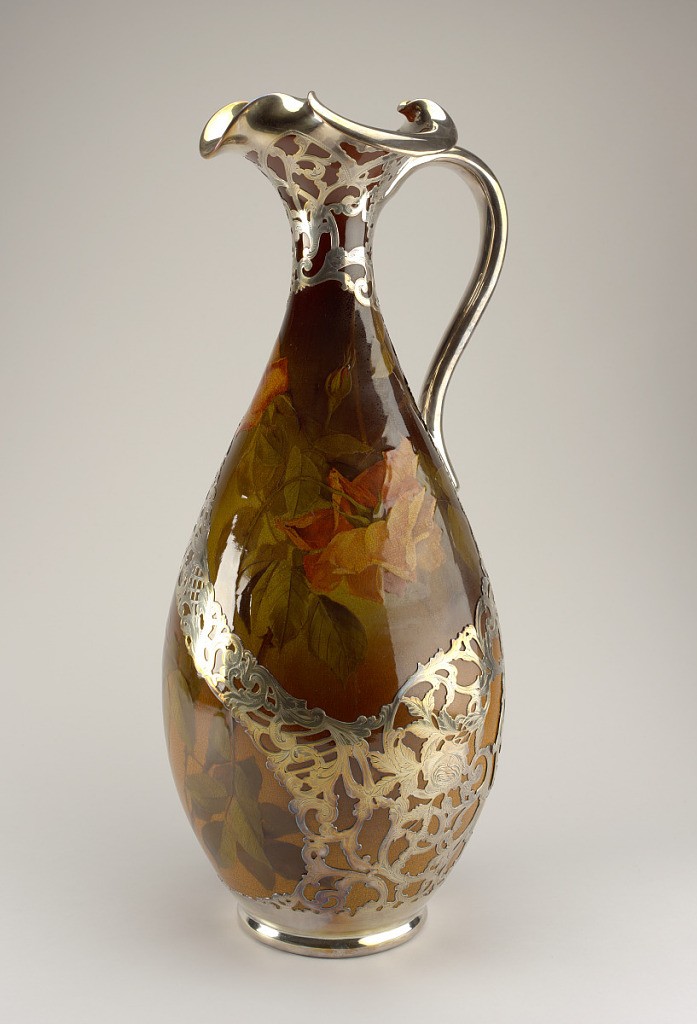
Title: Ewer
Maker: Rookwood Pottery, American, 1880 - 1967
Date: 1894
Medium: earthenware, glaze, silver overlay
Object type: ewer
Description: White earthenware, thrown with silver openwork overlay.  Teardrop shaped body with tapering neck, flaring tri-cornered lip; circular foot.  Curved handle attached from neck to the body. Ewer decorated with underglaze yellow and orange roses with green leaves against a subtly shaded background of gold, green and brown. Exterior: underglaze, glaze; yellow with crackalture. Bottom: not glazed. Overlaying the piece is silver openwork, engraved with various flowers, leaves, arabesques and volutes. Covering the base and foot, the overlay extends upward and becomes a large openwork pattern in the area beneath the handle. Handle and lip sheathed in undecorated silver.